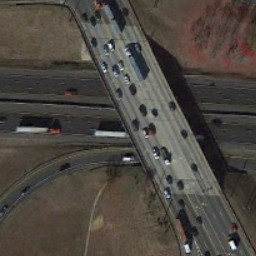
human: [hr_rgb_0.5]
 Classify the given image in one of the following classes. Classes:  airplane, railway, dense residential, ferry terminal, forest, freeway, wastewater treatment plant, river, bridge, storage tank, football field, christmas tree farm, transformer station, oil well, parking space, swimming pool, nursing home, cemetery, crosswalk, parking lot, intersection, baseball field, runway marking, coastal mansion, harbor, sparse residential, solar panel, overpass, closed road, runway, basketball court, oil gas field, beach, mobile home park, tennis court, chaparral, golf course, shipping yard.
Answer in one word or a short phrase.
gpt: overpass